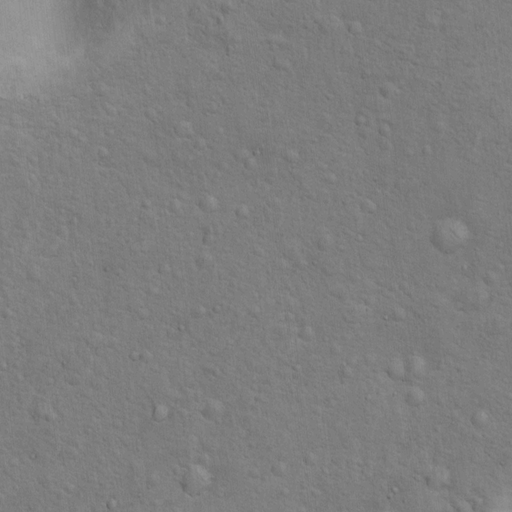
Classes present: Background, Cone